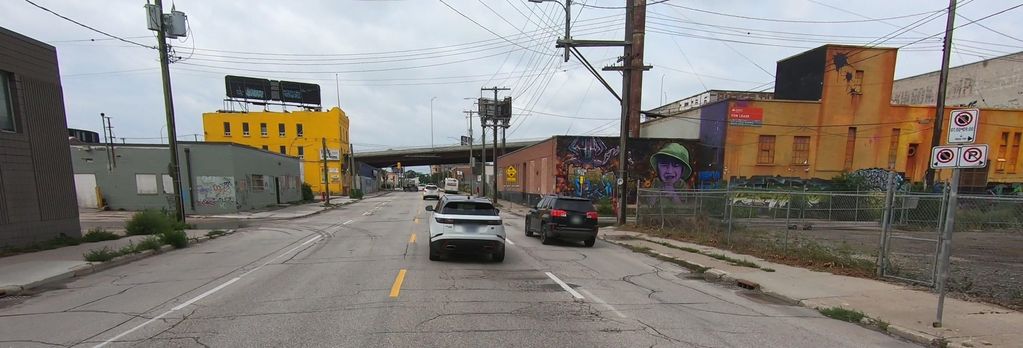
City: winnipeg